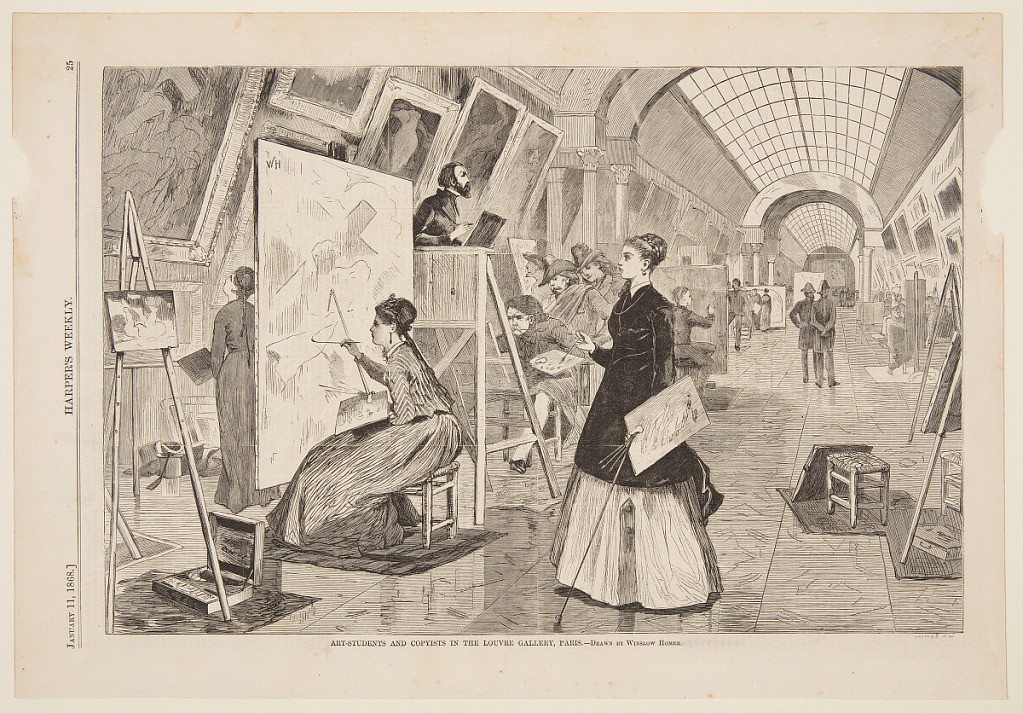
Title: "Art - Students and Copyists in the Louvre Gallery, Paris"
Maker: Winslow Homer, American, 1836–1910
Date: January 11, 1868
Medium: Wood engraving printed in black ink on paper
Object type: Print
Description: Horizontal rectangle.